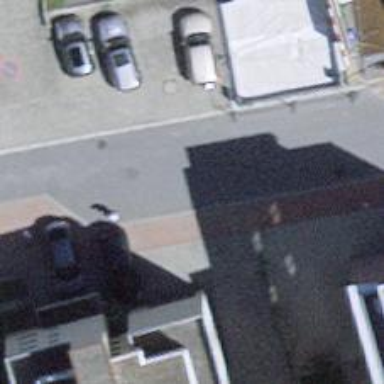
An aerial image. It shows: Living street.